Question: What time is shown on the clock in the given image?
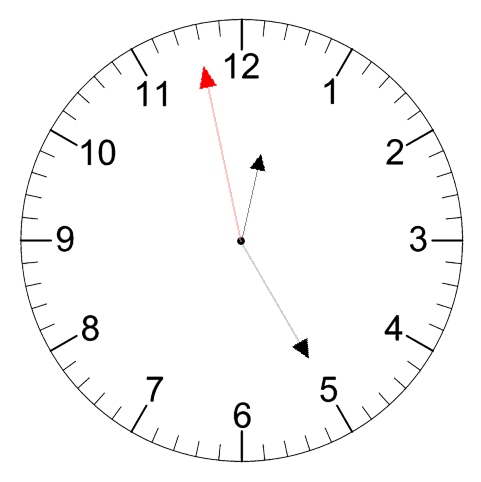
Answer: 12:24:58